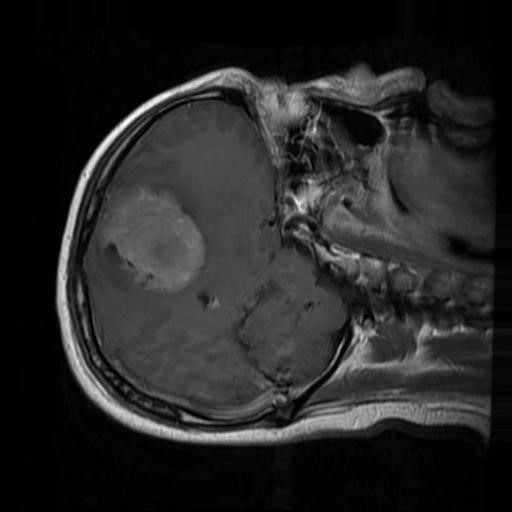
Label: brain_menin